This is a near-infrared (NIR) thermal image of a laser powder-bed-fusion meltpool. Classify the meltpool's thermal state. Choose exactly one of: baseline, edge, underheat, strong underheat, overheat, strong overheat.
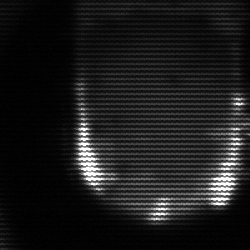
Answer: baseline